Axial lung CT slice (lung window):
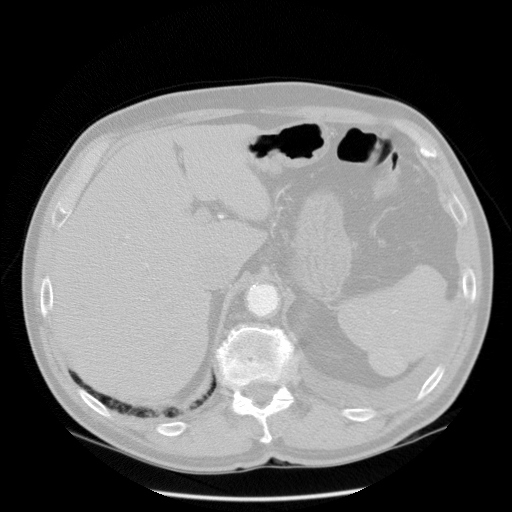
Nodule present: no